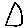
Label: triangle